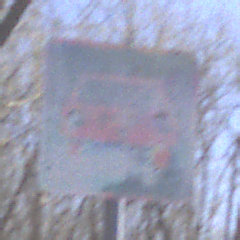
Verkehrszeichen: Kraftfahrstrasse
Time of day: Midday
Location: Outdoor (Nature)
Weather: Clear
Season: NotSpecified
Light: Natural